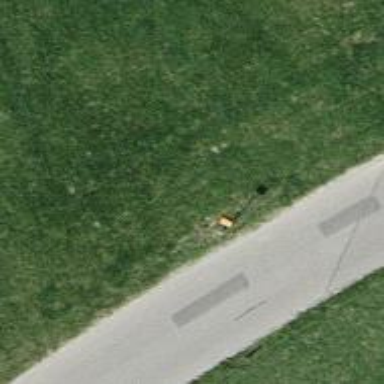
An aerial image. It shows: Orange aerial pipeline marker attached to support pole.